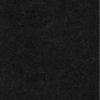
Label: dusty